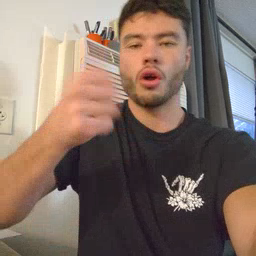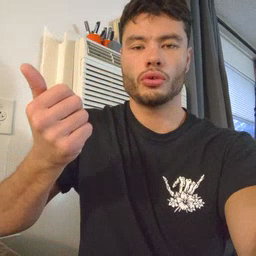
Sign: another